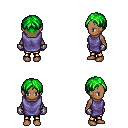
a pixel art fantasy rpg character, female body template, human, dark skin, chain tabard jacket, gold greaves, green parted hairstyle, metal gloves, four views (front, back, left, right), 2x2 character sprite sheet, small pixel art, hard edges, no anti-aliasing